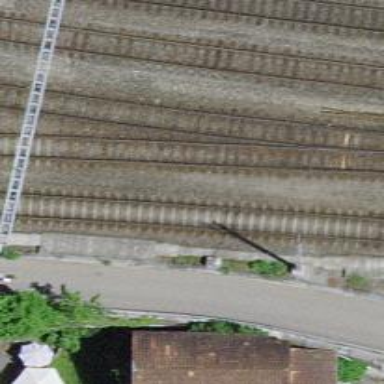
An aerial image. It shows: Single-track electrified railway with contact line.